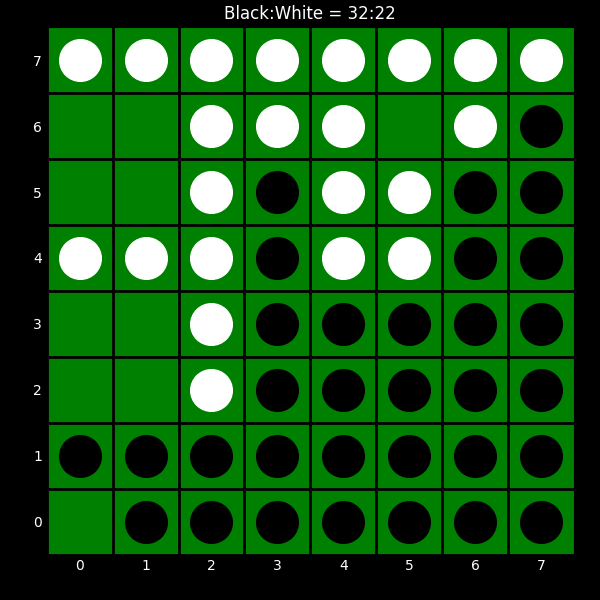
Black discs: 32
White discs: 22